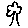
Label: tree